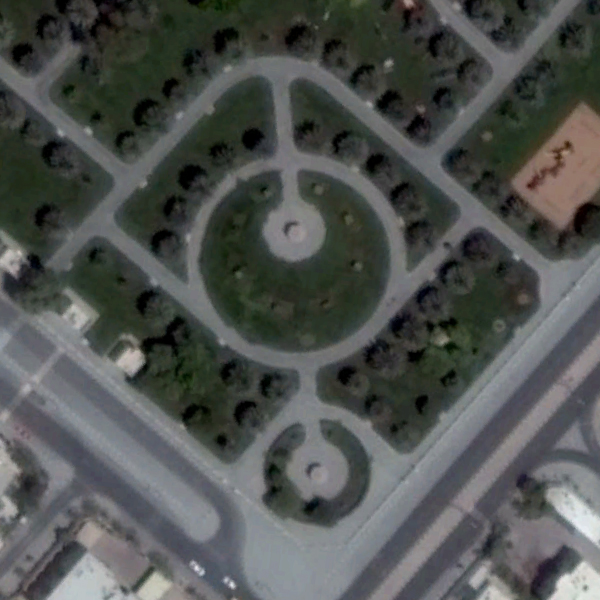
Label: Square